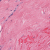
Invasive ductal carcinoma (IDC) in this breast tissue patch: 1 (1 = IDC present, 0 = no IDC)